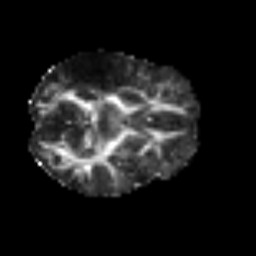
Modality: FA
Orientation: axial
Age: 59
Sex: female
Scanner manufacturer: siemens
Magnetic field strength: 3 T
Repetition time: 3.2 s
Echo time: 0.081 s